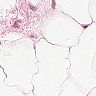
Metastatic tissue present: no